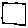
Label: square